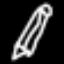
Label: pencil